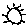
Label: sun